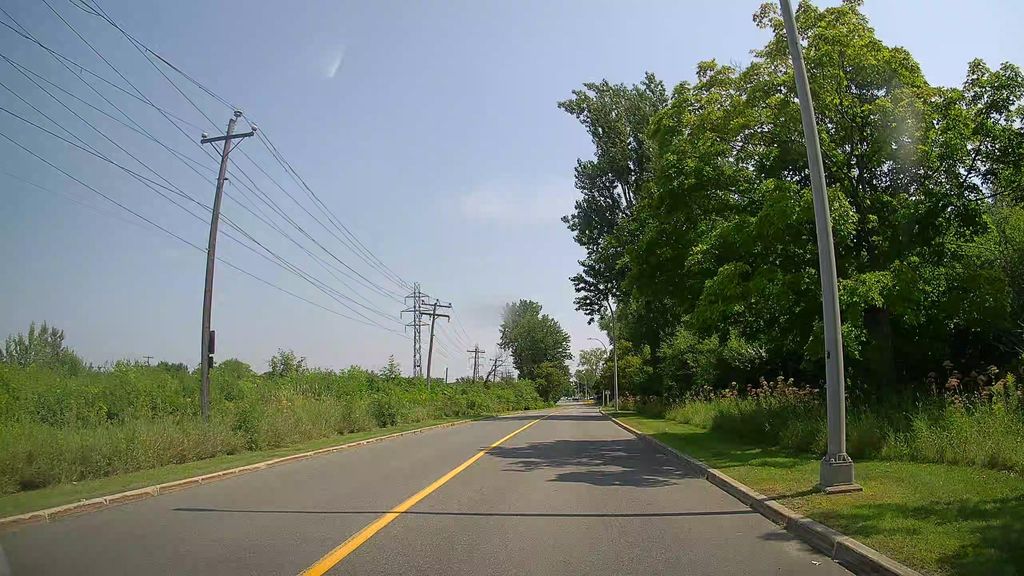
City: montreal